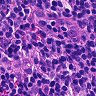
Metastatic tissue present: no